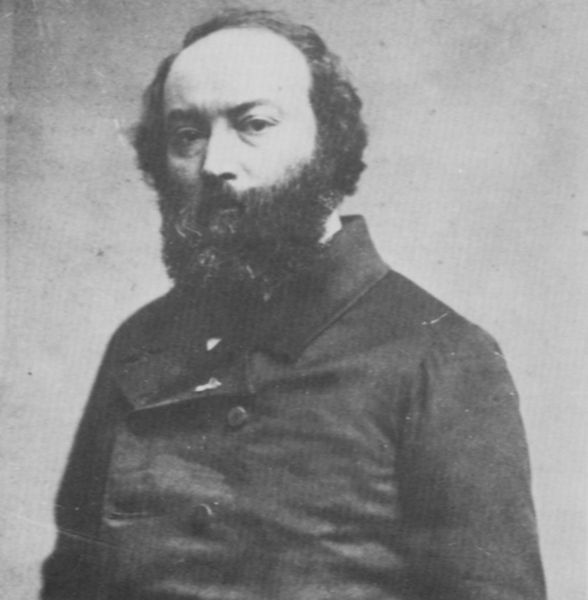
Titel: Théodore Rousseau (1812–1867), Maler
Künstler: Atelier Nadar
Schlagwörter: mann, weiß, brust, grau, mund, nase, schwarz, stirn, blick, anzug, bart, jacke, wand, augen, falten, kragen, vollbart, ärmel, portrait, porträt, haare, frontal, lippen, potrait, schulter, soldier, white, black, collar, face, gray, grey, hair, nose, old, sleeve, wall, ernst, maler, picture, bauch, knöpfe, revers, foto, fotografie, photo, man, eyes, male, suit, black and white, texture, blich, coat, mouth, army, buttons, monochrome, beard, old man, curls, jacket, curl, clothes, neck, pose, dome, halbschatten, bald, balding, warrior, waistcoat, shoulders, stare, simple, eyebrows, clothing, lapel, still, forehead, shirt, photograph, photography, button, phozo, heavy, mustache, civil war, posed, serious, general, marks, bow tie, bushy, overcoat, brows, curly, baldness, solider, scorn, early 20th century, commander, caucasian, solemn, backdrop, peacoat, double breasted, confederate, furrowed, old photo, militär, ancent, you suck, sceptical, deugerriotype, ریش, اخم, لباس, angri, geneeral, zweireiher, direkt, schwary, old man with suit, buttond, ding, dong, forehed, black and white photography, fronjtal, man with the beard